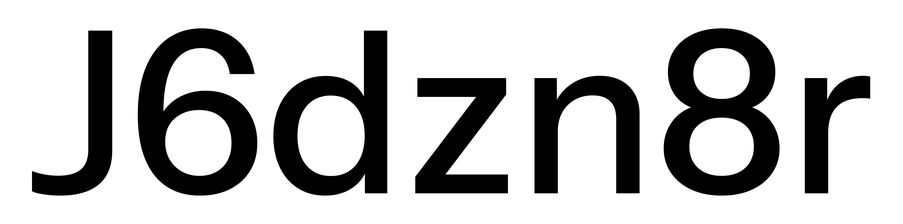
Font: InstrumentSans_Medium